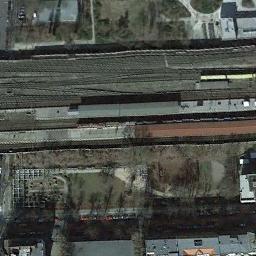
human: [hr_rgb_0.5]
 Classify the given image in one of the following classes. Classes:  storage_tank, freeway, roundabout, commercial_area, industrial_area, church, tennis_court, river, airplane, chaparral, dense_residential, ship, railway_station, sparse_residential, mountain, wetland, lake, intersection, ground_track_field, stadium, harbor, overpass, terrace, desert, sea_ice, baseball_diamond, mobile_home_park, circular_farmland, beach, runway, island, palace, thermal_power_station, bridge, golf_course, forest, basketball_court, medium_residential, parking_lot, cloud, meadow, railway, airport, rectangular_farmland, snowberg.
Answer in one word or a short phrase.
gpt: railway